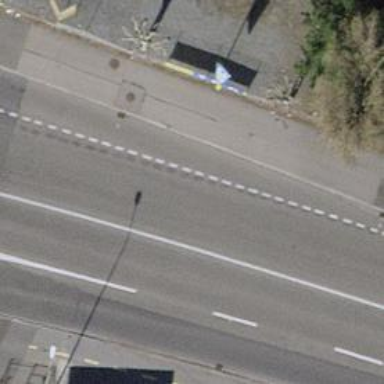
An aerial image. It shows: Tertiary link road with asphalt surface.